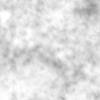
Label: no_change